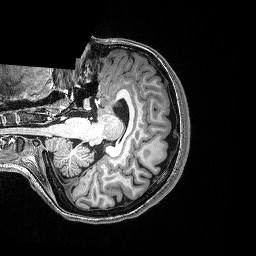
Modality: T1w
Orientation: axial